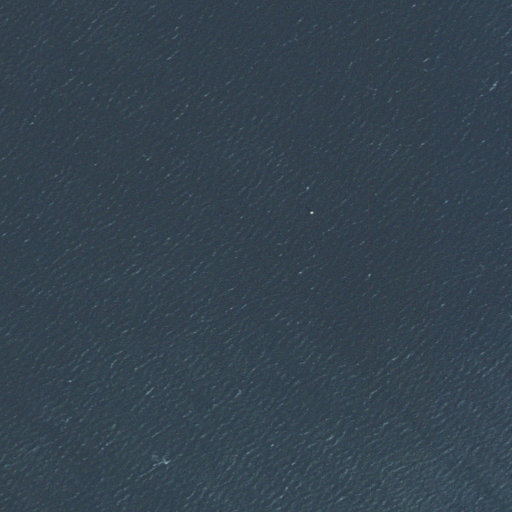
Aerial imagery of island in Massachusetts named Nahant Rock containing only open water